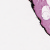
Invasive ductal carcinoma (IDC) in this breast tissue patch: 0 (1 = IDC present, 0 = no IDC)